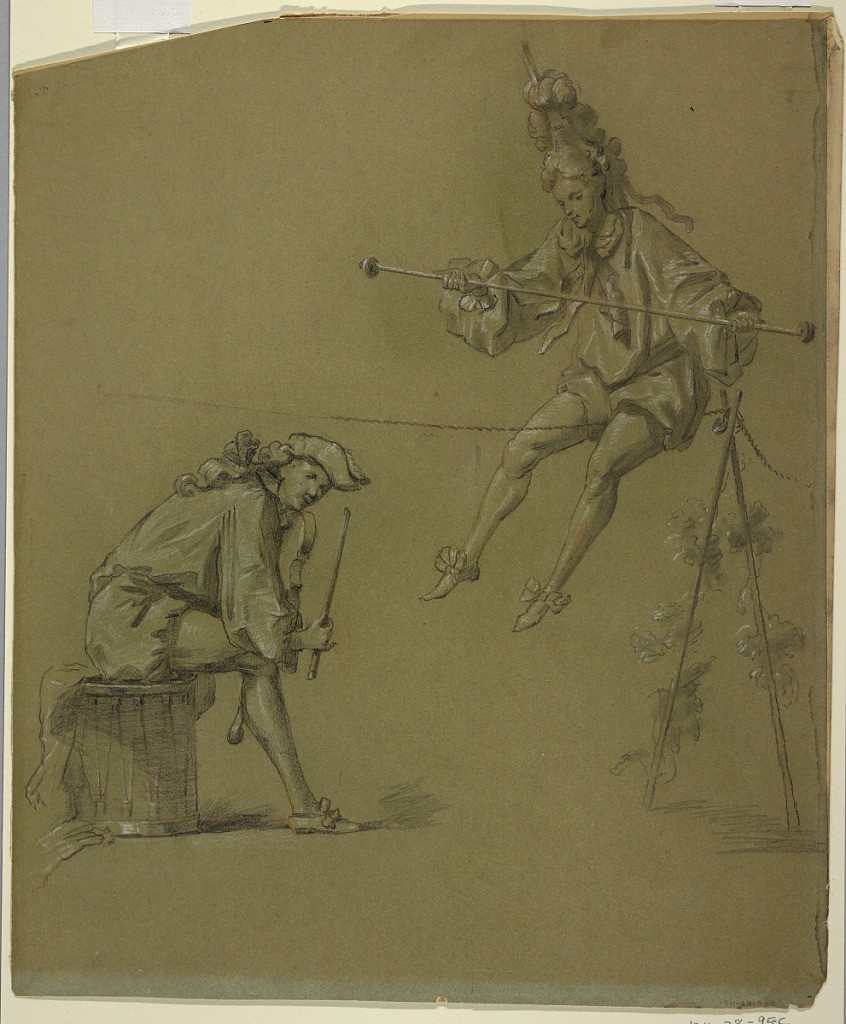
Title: Figure studies for a design of a clavichord cover
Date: late 19th century
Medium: Pen and ink, black and white chalk on grey paper
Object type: Drawing
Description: A tight-rope walker and a seated figure with a fiddle.